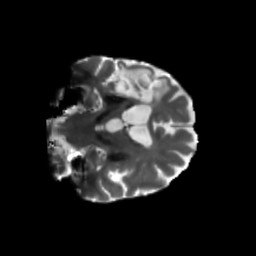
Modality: T2w
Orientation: coronal
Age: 64
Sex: female
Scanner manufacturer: siemens
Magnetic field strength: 3 T
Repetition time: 5.47 s
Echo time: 0.0854 s